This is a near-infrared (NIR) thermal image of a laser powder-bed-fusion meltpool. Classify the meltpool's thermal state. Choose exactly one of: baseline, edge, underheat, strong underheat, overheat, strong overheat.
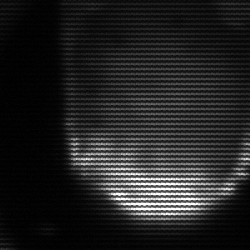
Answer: edge